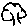
Label: tree